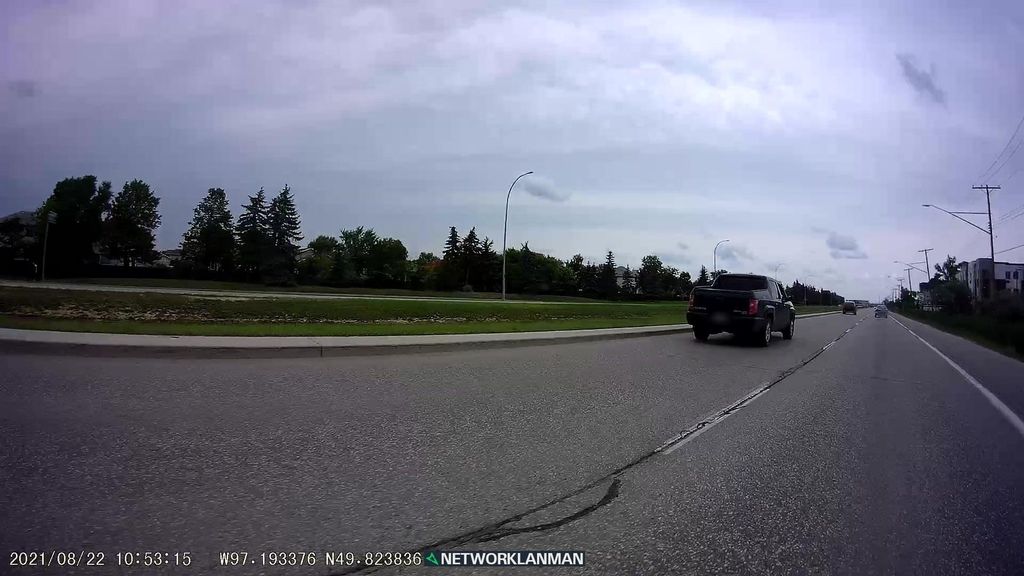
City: winnipeg